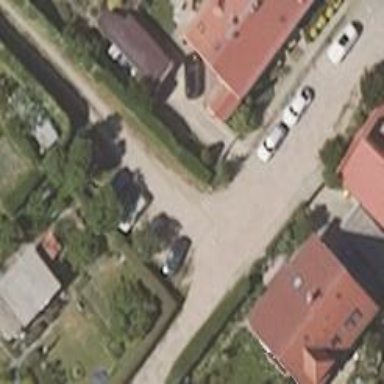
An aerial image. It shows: Sidewalk.